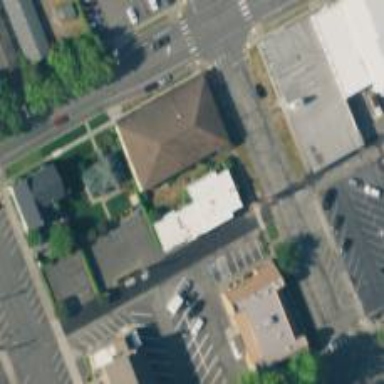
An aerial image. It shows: Clinic.